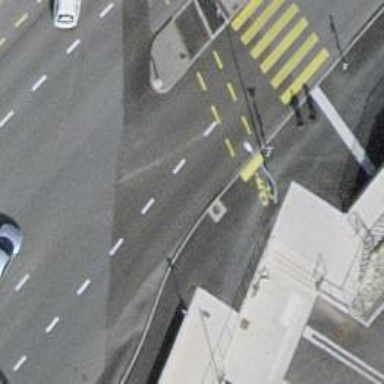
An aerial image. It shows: Road with traffic signals.